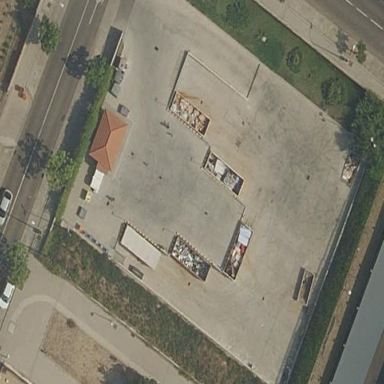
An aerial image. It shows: Recycling centre providing amenities for recycling.